Interaction volume radius: 5 \u00c5
Interaction volume height: 30 \u00c5
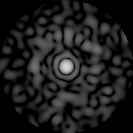
Disorder parameter: 0.8291